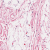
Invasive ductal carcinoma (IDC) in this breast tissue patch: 0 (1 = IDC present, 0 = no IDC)